Field crop: maize
Growth stage: 2
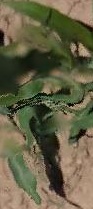
Species: maize